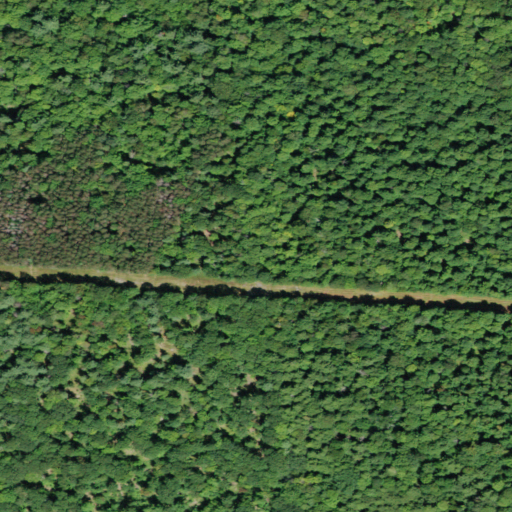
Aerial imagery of mountain in New York named Safford Hill containing deciduous forest, mixed forest, and evergreen forest